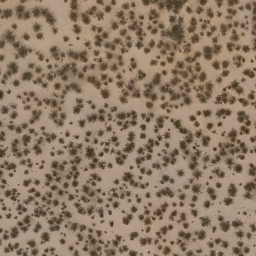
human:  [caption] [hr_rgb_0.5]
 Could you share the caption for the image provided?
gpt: There are some grey plants scattered on the ground .

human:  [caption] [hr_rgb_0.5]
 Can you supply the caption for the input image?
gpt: Lots of plants scattered in the loess ground. .

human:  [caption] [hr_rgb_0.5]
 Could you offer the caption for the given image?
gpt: This is a chaparral .

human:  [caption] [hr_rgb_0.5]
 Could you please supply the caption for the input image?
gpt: Lots of plants scattered on the ground. .

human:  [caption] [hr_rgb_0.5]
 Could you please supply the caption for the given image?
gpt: Some grey plants are scattered in the loess ground .